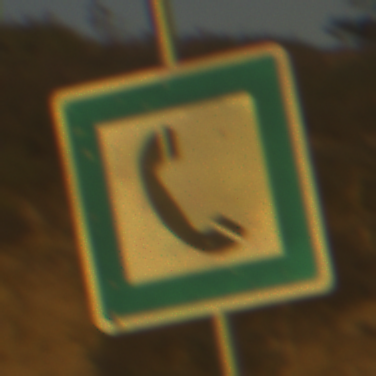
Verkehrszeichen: Fernsprecher
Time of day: SunriseSunset
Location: Outdoor (RoadRail)
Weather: PartlyCloudy
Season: NotSpecified
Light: Natural